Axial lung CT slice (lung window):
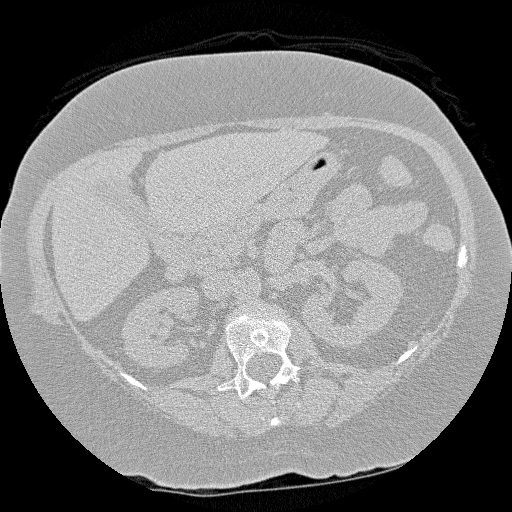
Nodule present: no